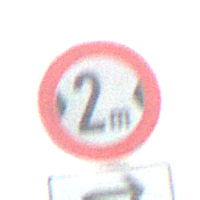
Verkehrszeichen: TatsaechlicheBreite2
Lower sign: RichtungsangabeDurchPfeile5
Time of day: MorningAfternoon
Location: Outdoor (Suburban)
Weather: PartlyCloudy
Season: NotSpecified
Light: Natural